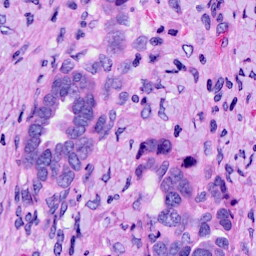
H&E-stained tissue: Ovarian